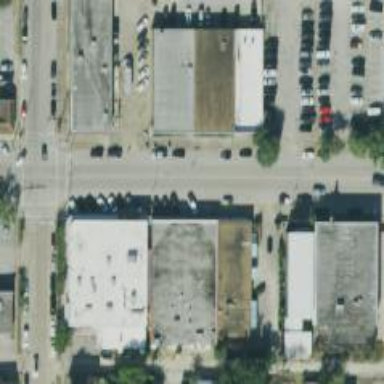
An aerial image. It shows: Paved parking area.